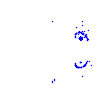
Particle: pion